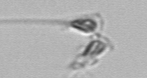
Label: Asterionellopsis_glacialis